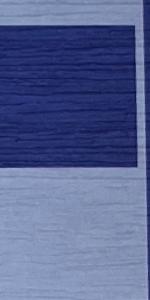
Label: Empty